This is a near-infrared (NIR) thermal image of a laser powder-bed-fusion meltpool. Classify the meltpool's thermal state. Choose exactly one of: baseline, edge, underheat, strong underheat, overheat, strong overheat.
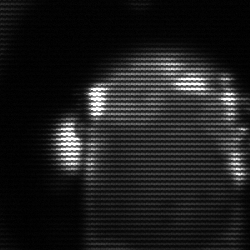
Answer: baseline